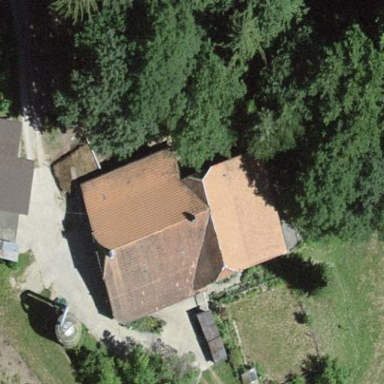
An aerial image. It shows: Farm building.